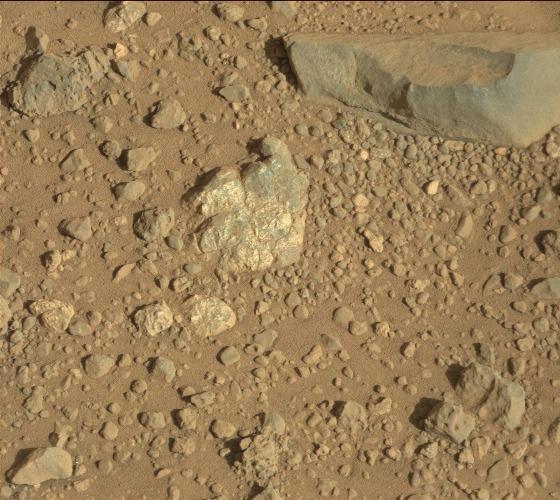
Terrain classes present: Bedrock, Gravel / Sand / Soil, Rock, Shadow